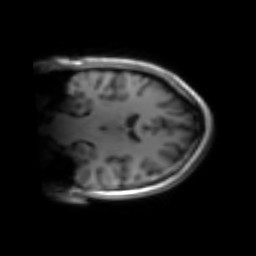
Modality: inplaneT1
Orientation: coronal
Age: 22
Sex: female
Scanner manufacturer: siemens
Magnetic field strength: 3 T
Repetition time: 1.2 s
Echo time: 0.00251 s